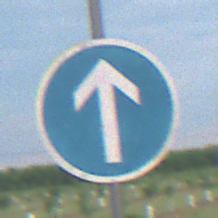
Verkehrszeichen: VorgeschriebeneFahrtrichtungGeradeaus
Umgebung: Outdoor, Nature
Tageszeit: SunriseSunset
Wetter: PartlyCloudy
Licht: Natural
Jahreszeit: NotSpecified
Kontrast: LowContrast